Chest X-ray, AP view. Patient: 41 years old, sex M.
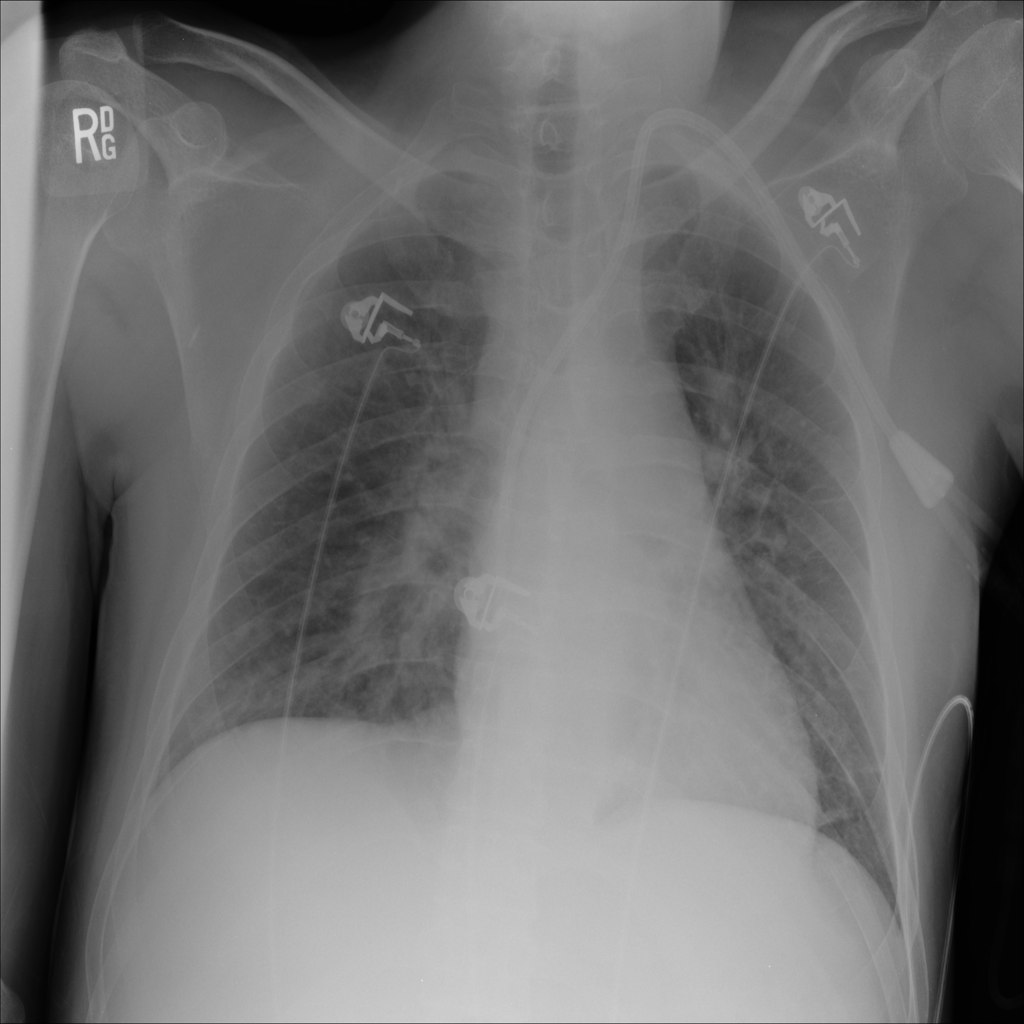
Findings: No Finding